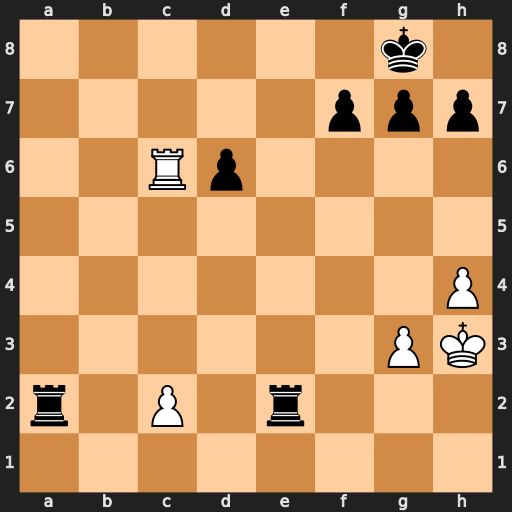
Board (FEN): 6k1/5ppp/2Rp4/8/7P/6PK/r1P1r3/8
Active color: w
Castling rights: -
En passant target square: -
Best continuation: Rc8+ Re8 Rxe8#